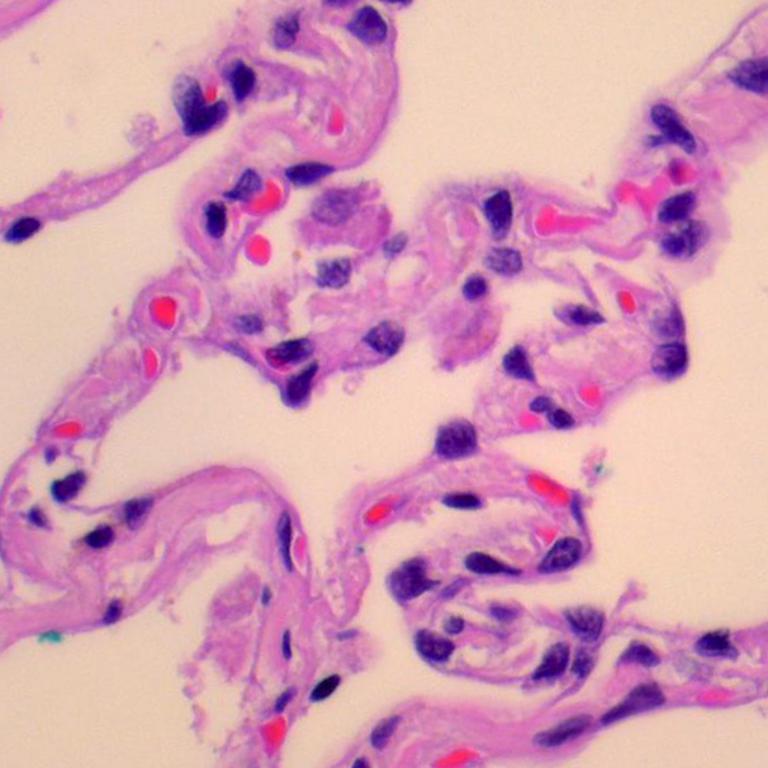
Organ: lung
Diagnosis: benign